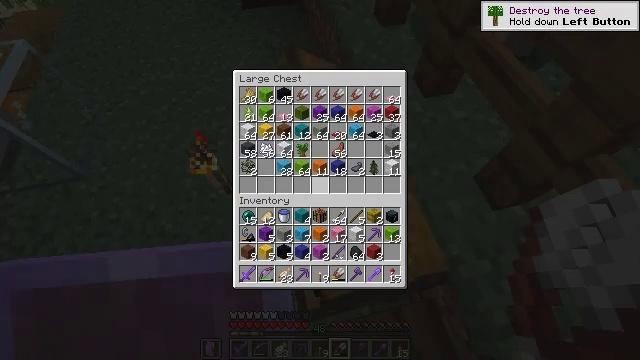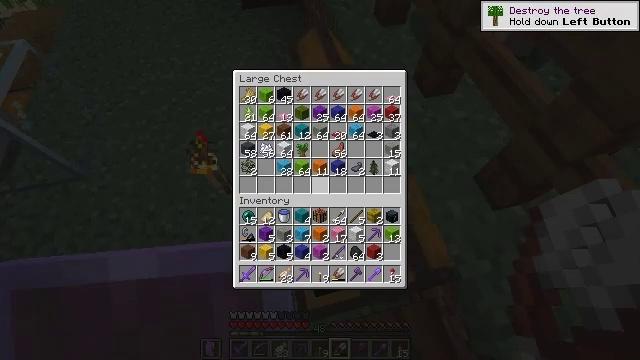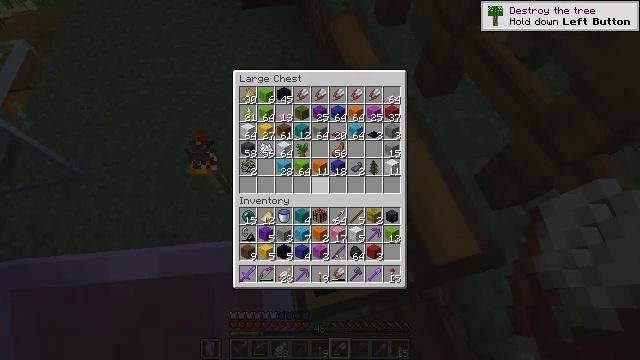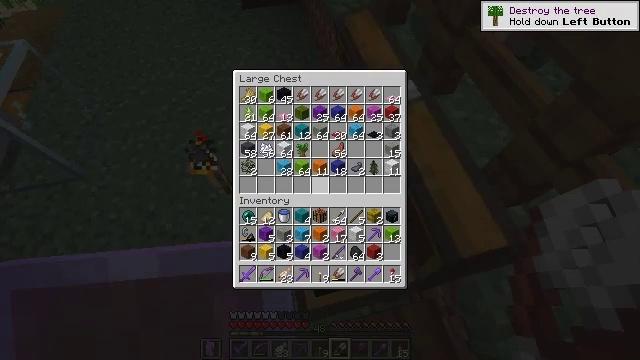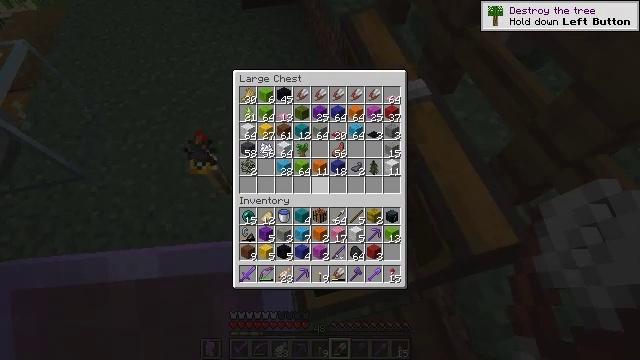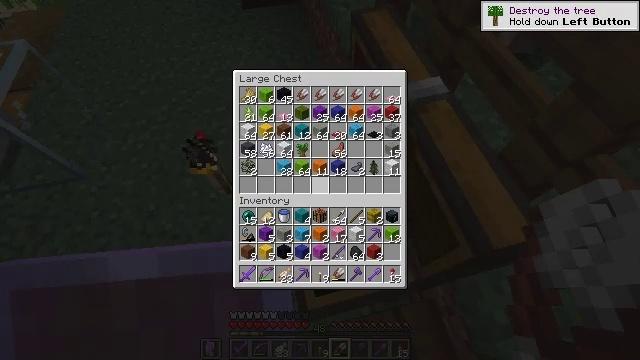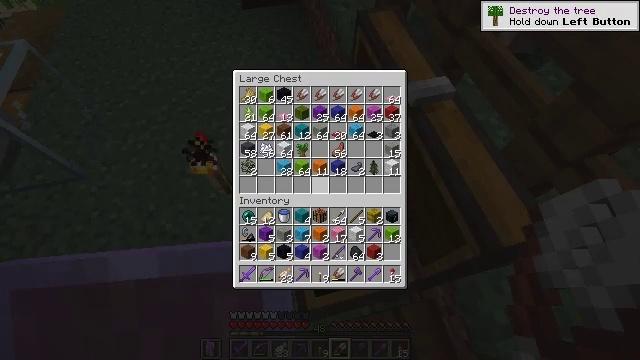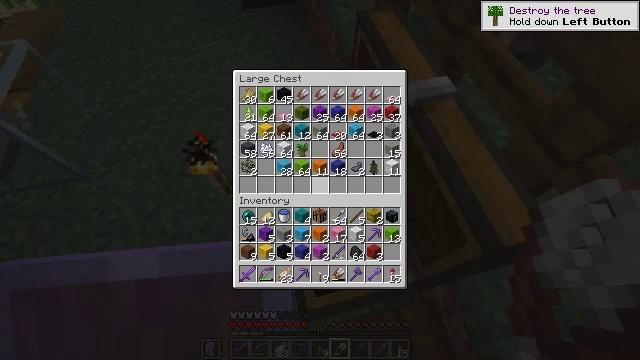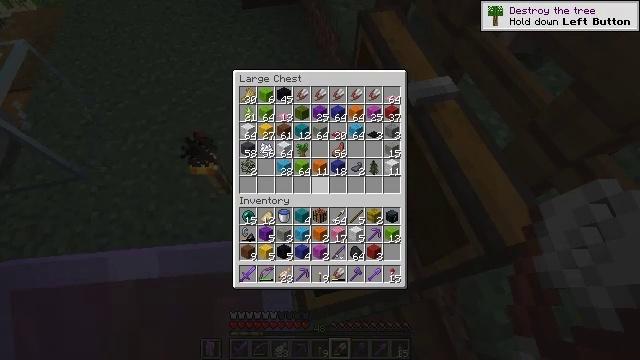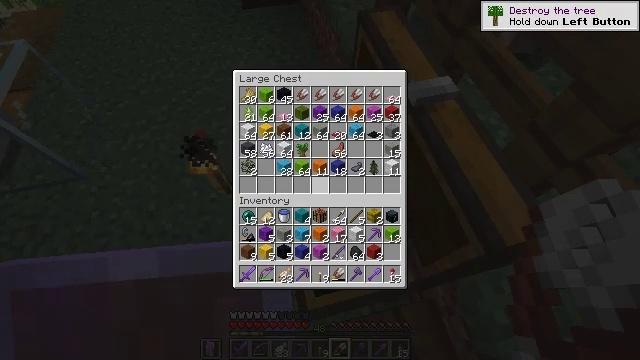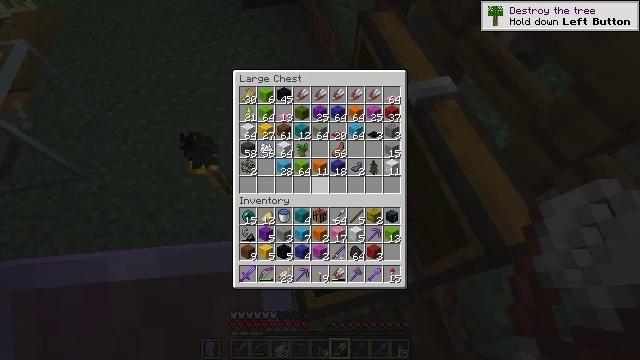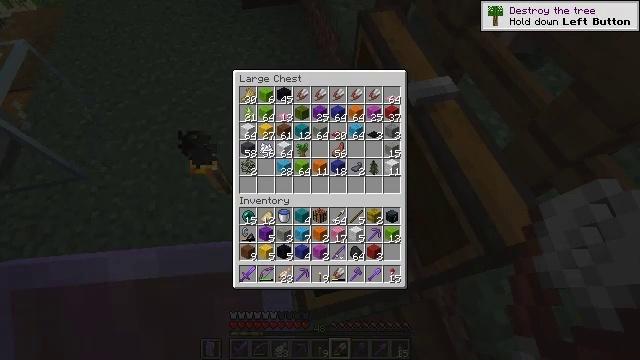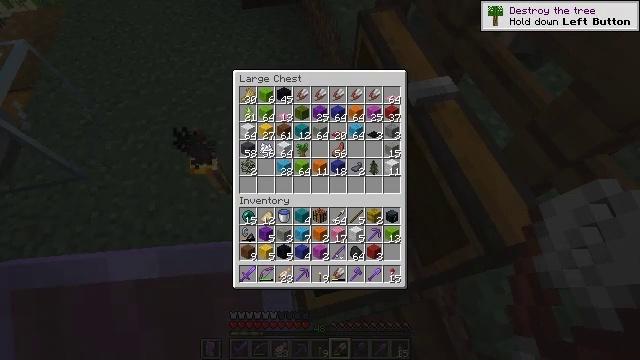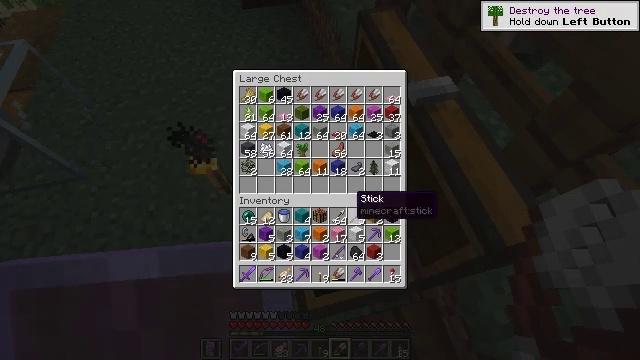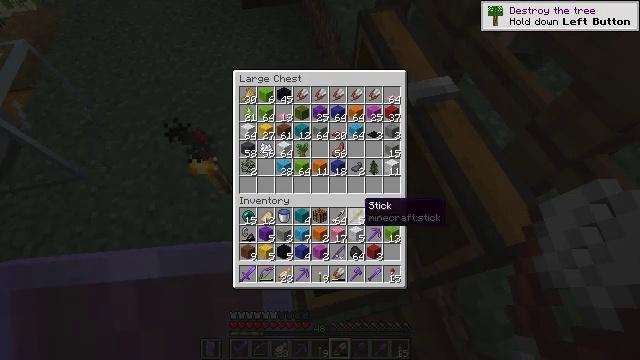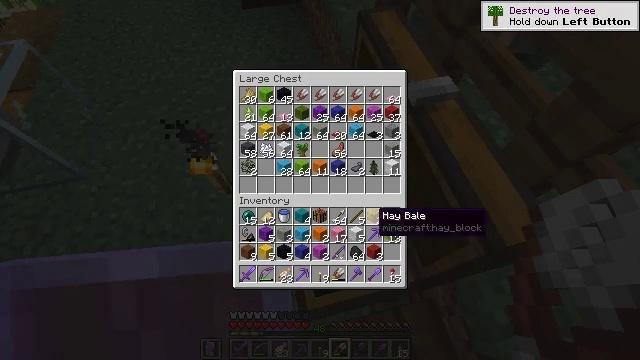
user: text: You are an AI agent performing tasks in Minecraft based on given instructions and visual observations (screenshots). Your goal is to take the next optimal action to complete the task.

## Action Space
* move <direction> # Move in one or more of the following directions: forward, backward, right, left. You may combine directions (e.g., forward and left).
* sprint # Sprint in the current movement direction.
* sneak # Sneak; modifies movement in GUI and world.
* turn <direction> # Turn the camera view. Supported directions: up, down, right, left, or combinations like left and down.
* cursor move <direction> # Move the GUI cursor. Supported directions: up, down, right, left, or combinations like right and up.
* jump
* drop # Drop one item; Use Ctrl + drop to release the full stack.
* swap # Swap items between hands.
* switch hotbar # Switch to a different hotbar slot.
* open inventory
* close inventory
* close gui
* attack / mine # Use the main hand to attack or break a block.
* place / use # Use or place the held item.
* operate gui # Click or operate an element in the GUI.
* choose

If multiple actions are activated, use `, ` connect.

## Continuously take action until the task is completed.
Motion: motion action
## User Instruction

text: craft item air
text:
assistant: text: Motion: no_op
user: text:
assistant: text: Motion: no_op
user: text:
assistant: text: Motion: no_op
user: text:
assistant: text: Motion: no_op
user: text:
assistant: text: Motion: no_op
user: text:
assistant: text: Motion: no_op
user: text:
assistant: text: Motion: no_op
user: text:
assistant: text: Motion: no_op
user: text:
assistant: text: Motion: no_op
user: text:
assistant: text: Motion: turn right and down
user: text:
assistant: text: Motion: turn right and down
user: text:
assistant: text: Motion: turn right and down
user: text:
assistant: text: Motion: no_op
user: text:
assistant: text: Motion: turn right
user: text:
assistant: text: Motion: turn right and down
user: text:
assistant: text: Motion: turn right
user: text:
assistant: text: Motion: sneak
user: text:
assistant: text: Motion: sneak
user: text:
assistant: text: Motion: sneak, turn left
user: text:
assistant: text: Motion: sneak
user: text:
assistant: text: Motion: sneak
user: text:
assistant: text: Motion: sneak
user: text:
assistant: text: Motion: sneak
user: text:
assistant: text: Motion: sneak
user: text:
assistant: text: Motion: sneak
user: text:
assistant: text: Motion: sneak
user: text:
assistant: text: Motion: sneak, attack / mine
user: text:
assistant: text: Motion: sneak, attack / mine
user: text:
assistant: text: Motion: sneak, attack / mine
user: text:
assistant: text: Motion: sneak